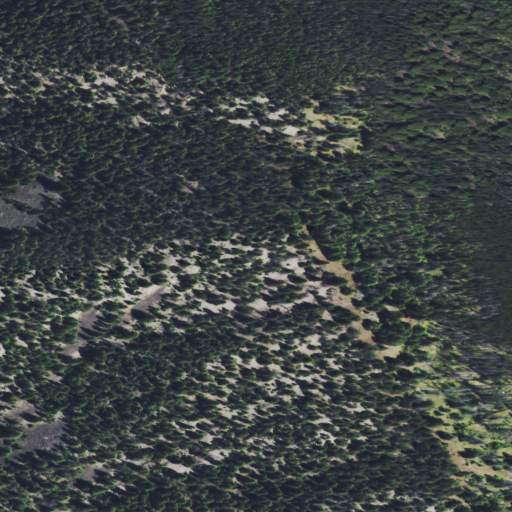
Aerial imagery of mountain in Montana named Sullivan Mountain containing only evergreen forest